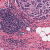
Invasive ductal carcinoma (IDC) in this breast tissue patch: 1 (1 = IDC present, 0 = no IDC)